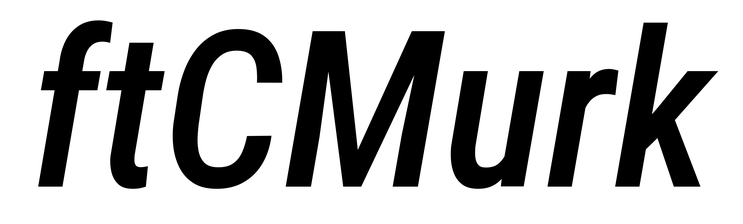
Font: Roboto-Italic_Condensed_Medium_Italic